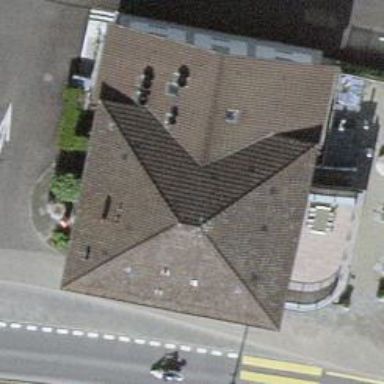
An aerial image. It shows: Restaurant.